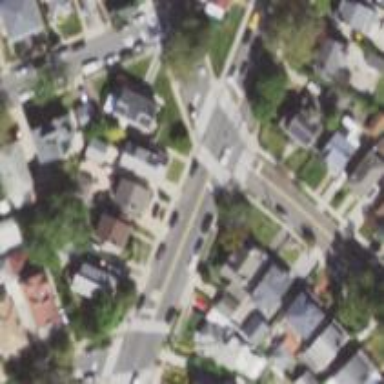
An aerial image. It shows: Marked road crossing.